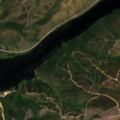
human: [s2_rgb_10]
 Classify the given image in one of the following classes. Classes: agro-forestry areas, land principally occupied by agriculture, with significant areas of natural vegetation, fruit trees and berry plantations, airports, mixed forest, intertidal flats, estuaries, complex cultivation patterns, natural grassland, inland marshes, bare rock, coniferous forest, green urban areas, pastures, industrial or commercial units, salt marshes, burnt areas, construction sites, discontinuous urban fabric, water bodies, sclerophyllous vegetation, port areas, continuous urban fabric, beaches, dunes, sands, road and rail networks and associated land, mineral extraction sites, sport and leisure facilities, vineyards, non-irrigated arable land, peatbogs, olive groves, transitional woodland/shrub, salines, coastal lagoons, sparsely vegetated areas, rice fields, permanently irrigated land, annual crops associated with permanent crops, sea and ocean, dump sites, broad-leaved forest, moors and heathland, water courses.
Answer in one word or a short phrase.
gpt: olive groves, land principally occupied by agriculture, with significant areas of natural vegetation, broad-leaved forest, sclerophyllous vegetation, water courses